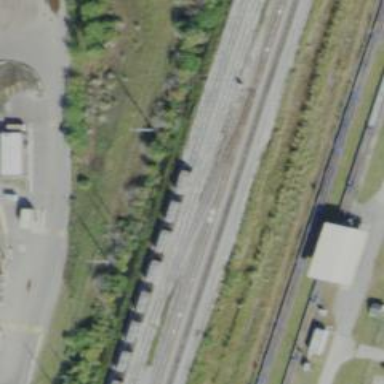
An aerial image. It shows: Railway siding for service.